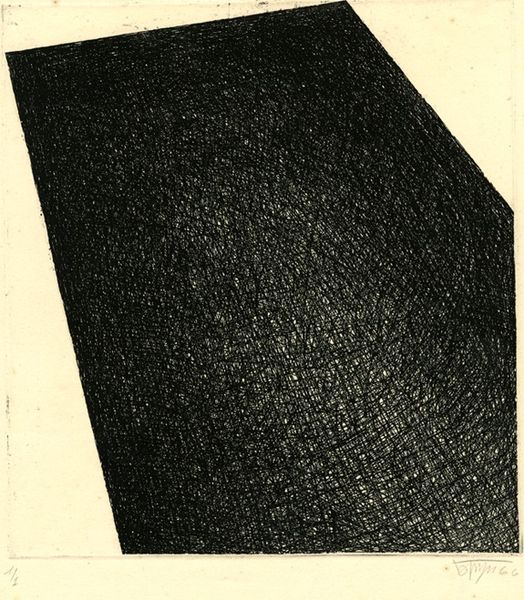
Titel: The Wall, The Wall
Künstler: Vil’iam Brui
Standort: Amherst (Massachusetts, USA)
Institution: Mead Art Museum, Amherst College
Schlagwörter: gelb, schwarz, bild, abstrakt, linien, white, black, dark, modern, rechteck, schraffur, kunst, black and white, pen, door, abstract, ink, rectangle, art, pool, figure, stripes, minimal, arrow, geometry, five, hopeless, corners, somplified, simplified, zdc, xcadscfs